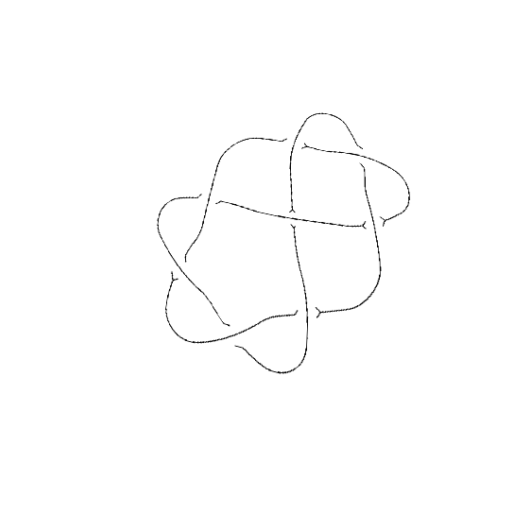
Crossing number: 8